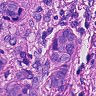
Metastatic tissue present: yes